Question: I needed to wrap text inside my buttons so I found this solution:
<URL>
However, after applying the solution I noticed that the vertical alignment of buttons changes. Here is the screenshot:

Here is the code:
'''
<html>
<head>
<title>Button Wrap</title>
<style type="text/css">
INPUT.StandardButton
{
WIDTH: 87px;
HEIGHT: 38px;
font-size: 10pt;
Font-weight: bold;
cursor: pointer;
FONT-FAMILY: Arial, Verdana;
COLOR: #0049A5;
}
</style>
<head>
<body>
<input type="button" value="NoWrap" class="StandardButton" />
<input type="button" value="This is Test 1" class="StandardButton" style="white-space: normal;" />
<input type="button" value="This is Test 2" class="StandardButton" style="white-space: normal;" />
<input type="button" value="This is Test 3" class="StandardButton" style="white-space: normal;" />
</body>
</html>
'''
Any idea what is causing the alignment change? Thanks!
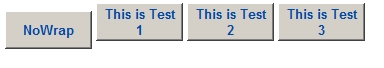
Answer: I'm not sure what's causing this misalignment, but apparently 'vertical-align:middle' seems to fix it:
<URL>